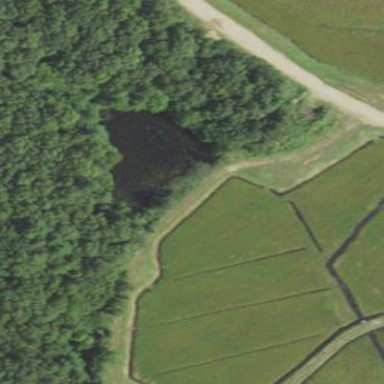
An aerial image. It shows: Marshy wetland area.